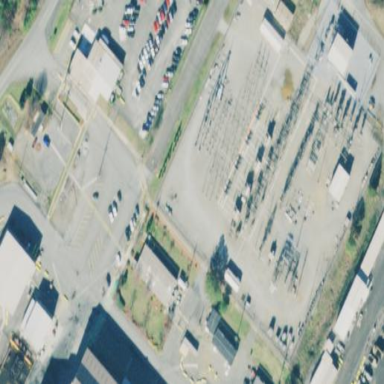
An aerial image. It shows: Industrial power substation enclosed by fence.